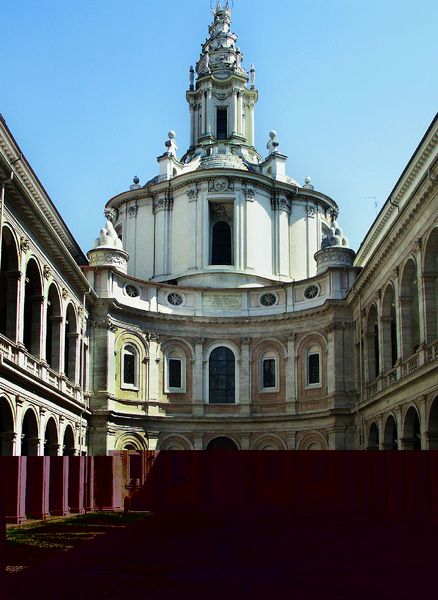
Titel: Arkadenhof Sapienza in Rom
Künstler: Giacomo della Porta
Standort: Rom (EU - I - Latium)
Schlagwörter: blau, himmel, schatten, weiß, gelb, fenster, laterne, marmor, pfeiler, säule, säulen, gebäude, architektur, kirche, kreis, rund, turm, garten, bogen, fassade, mauer, symmetrie, foto, gang, innenhof, kloster, palast, stern, torbogen, kugel, kugeln, arkaden, rom, halbrund, gesims, geweih, symetrisch, lisene, klostergang, fehlfarben, schnittkante, fehler!